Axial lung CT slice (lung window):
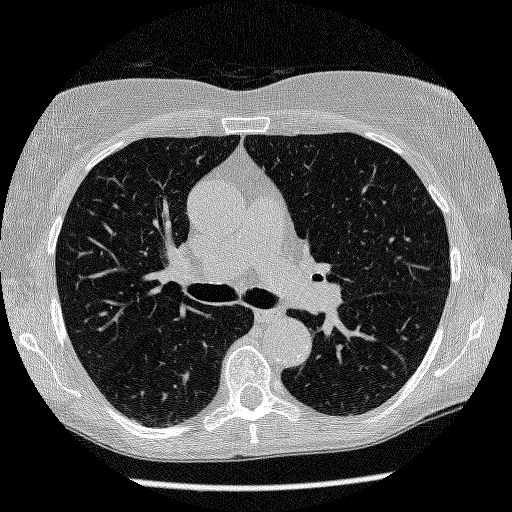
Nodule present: no